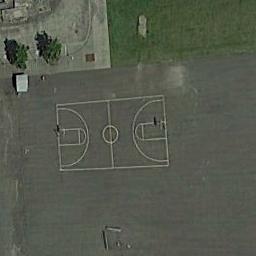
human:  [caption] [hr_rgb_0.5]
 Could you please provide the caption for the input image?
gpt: There is a basketball court on the open place next to grass .

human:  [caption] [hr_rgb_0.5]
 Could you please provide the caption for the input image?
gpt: One basketball court is on the large bare concrete floor ,With a lawn nearby .

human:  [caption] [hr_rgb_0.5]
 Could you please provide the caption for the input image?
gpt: A basketball court was painted on the empty track .

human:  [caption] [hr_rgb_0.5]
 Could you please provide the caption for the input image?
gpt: A basketball court on the vacant lot and the lawn beside .

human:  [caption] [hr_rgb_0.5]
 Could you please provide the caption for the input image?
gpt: The grass is next to the basketball court .